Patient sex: M
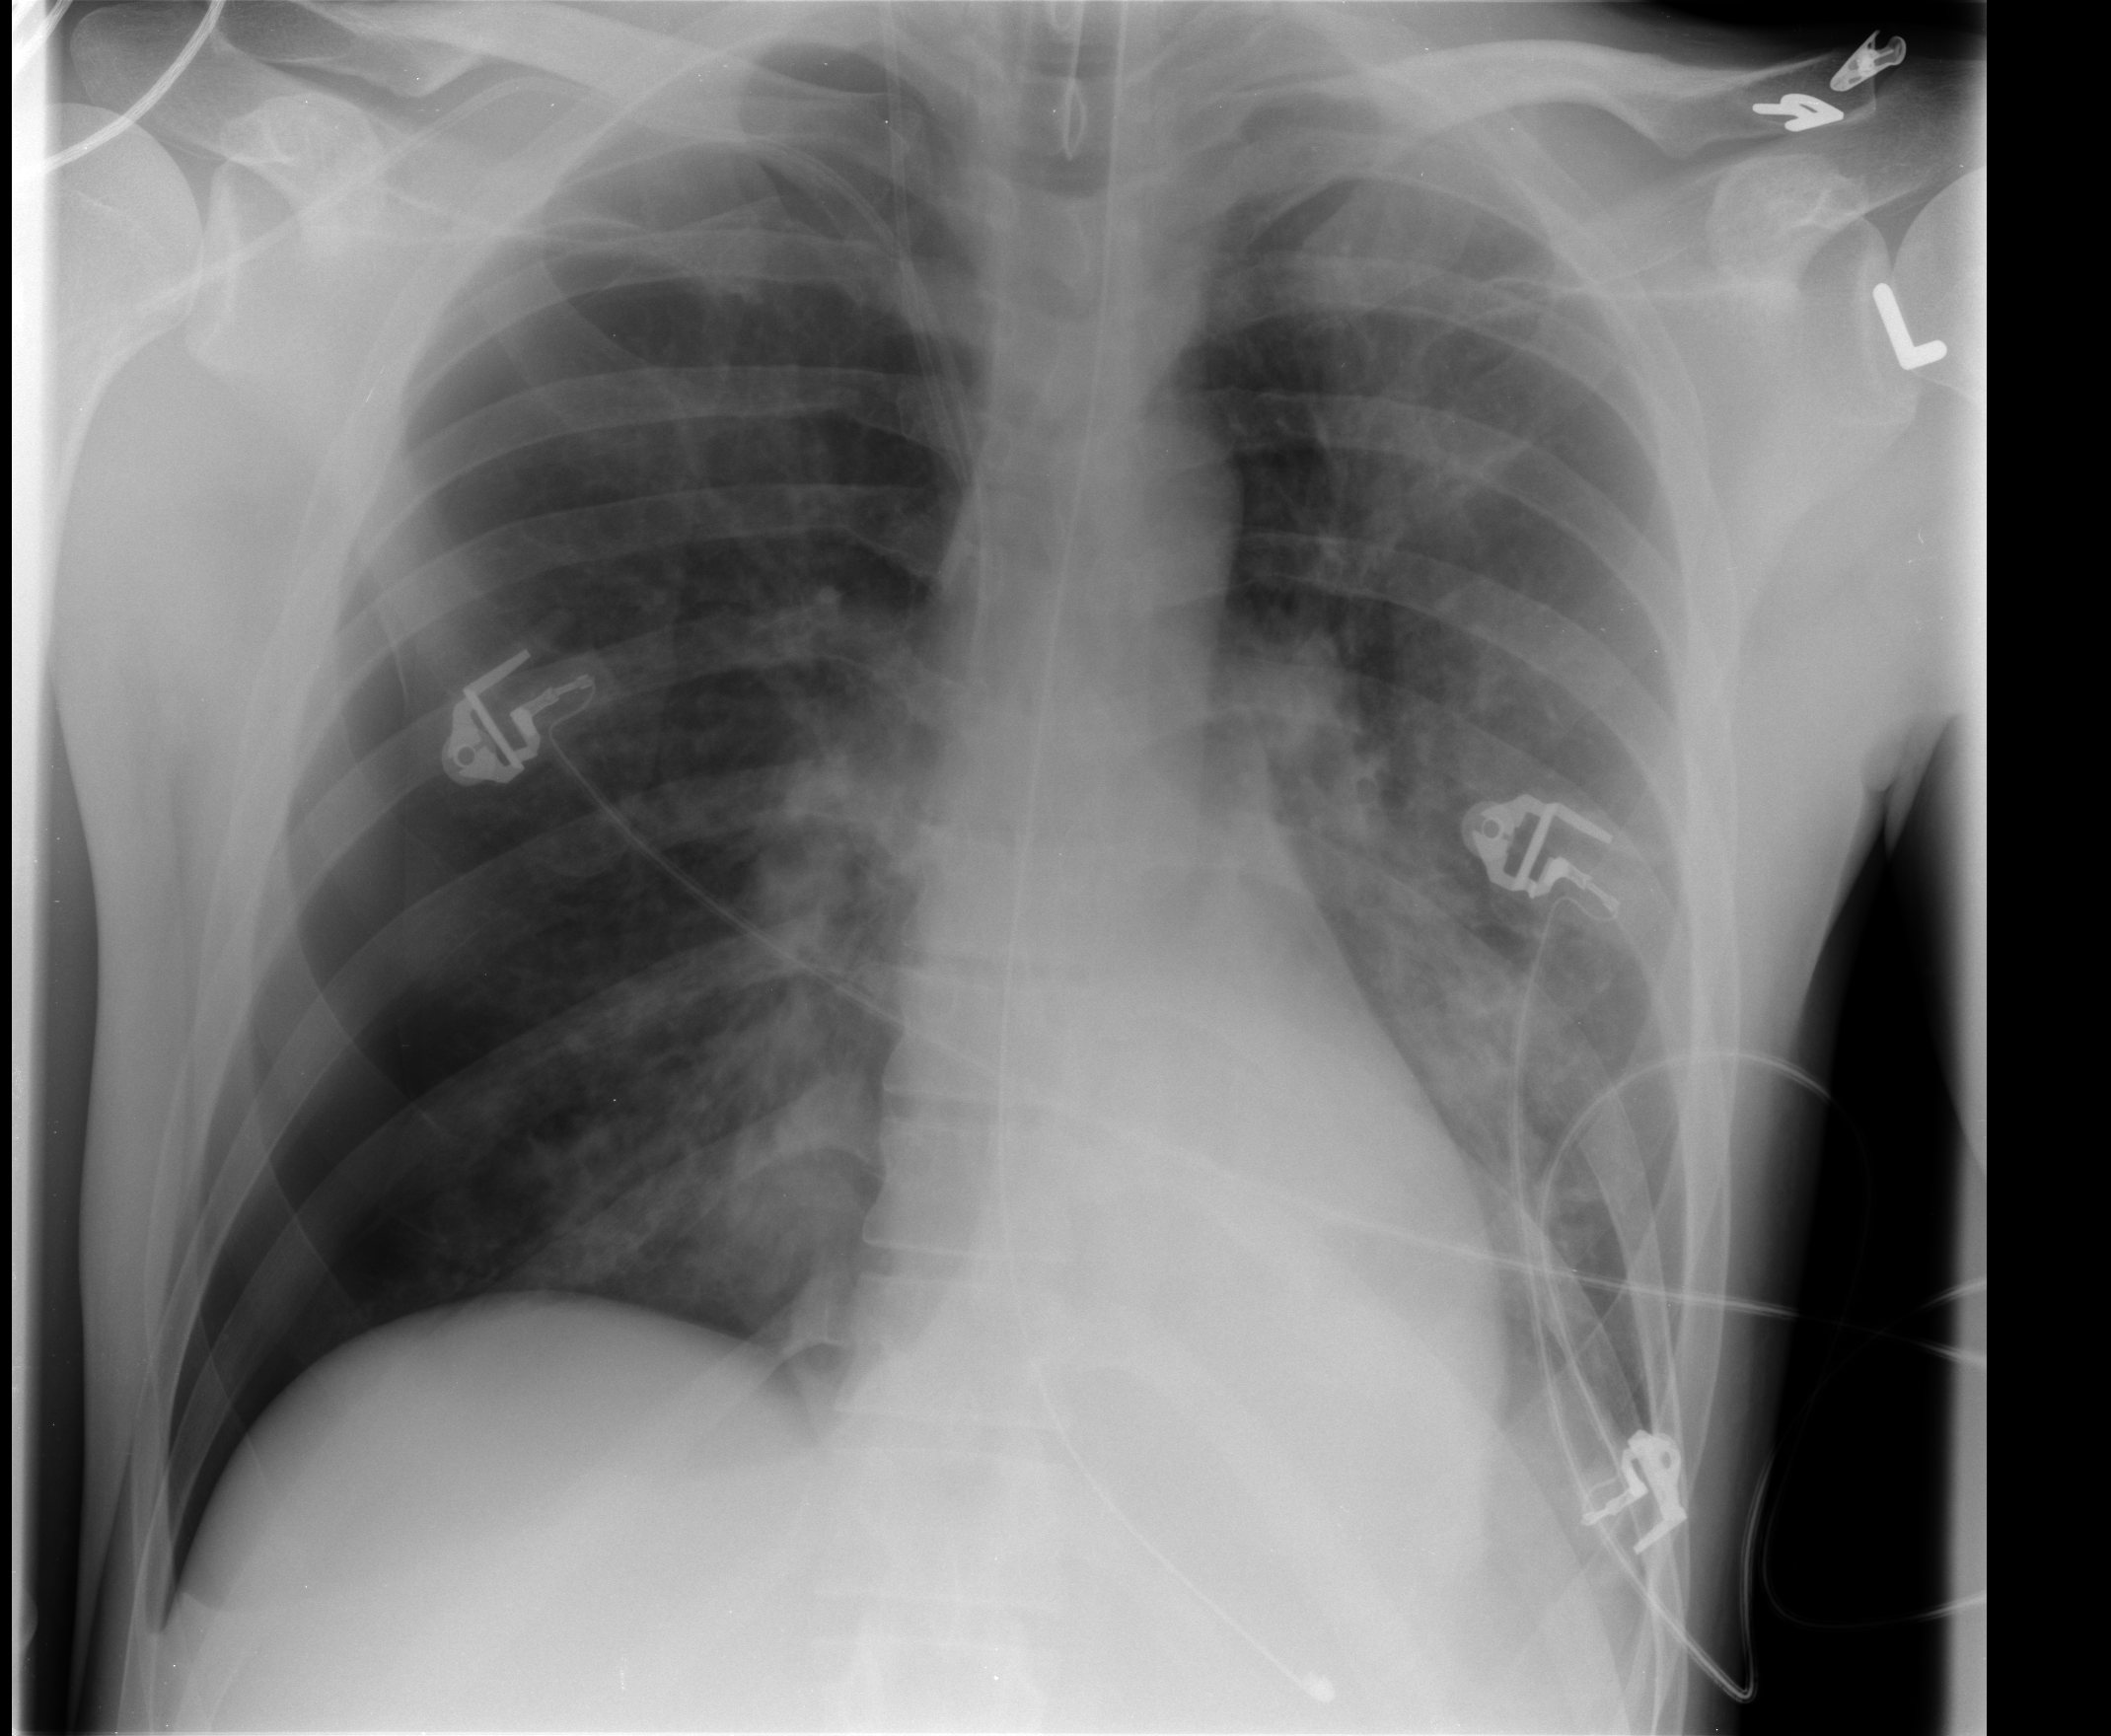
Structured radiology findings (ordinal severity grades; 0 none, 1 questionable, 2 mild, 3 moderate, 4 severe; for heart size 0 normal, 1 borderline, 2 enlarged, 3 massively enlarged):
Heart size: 0
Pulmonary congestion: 1
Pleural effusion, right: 0
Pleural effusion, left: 0
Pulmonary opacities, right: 0
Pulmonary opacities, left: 2
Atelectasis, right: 2
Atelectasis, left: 2